Question: I am trying to build a language switcher inside the navbar.
My code is the following (in '_LoginPartial.cshtml')
'''
using ( Html.BeginForm( "SetCulture", "Home", FormMethod.Post ) ) {
@Html.AntiForgeryToken()
<ul class="nav navbar-nav navbar-right">
<li class="dropdown">
<a href="#" class="dropdown-toggle" data-toggle="dropdown" role="button" aria-expanded="false">
<img src="@selectedImgSrc" alt="@culture" />
<span class="caret"></span>
</a>
<ul class="dropdown-menu" role="menu">
<li role="presentation"><a href="#" class="language" rel="it-IT"><img src="~/assets/images/i18n/it-IT.png" alt="Italiano" /></a></li>
<li role="presentation"><a href="#" class="language" rel="en-US"><img src="~/assets/images/i18n/en-US.png" alt="English" /></a></li>
</ul>
</li>
</ul>
}
<ul class="nav navbar-nav navbar-right">
<li>@Html.ActionLink( "Register", "Register", "Account", routeValues: null, htmlAttributes: new { id = "registerLink" } )</li>
<li>@Html.ActionLink( "Sign in", "Login", "Account", routeValues: null, htmlAttributes: new { id = "loginLink" } )</li>
</ul>
'''
'@selectedImgSrc' value is '~/assets/images/i18n/en-US.png'
'@culture value' is 'en-us'
However this code produce the following result

Which has a couple of problems:
- -
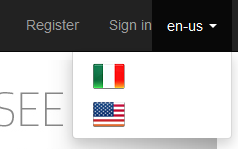
Answer: > On the nav the image is not showed but only the text (en-US)
I really can't see why the image isn't be shown on the nav, but I would suggest to you first check if it's included in the solution, then, inspect with your preffered developer tool what's the Html generated, and if it's properly generated, check the request about that image. If it's successfully requested, then your problem is in CSS.
Ok, I don't know exactly why I didn't see it before, but your images are using the tilde at the start of its path. While it's exactly what you need to specify for Asp.net that the path is absolute, in plain Html paths, it's just a common character, so it's looking for "<URL>.
Also, It's a best practice to replace the hardcoded url with a Razor Helper like '@Url.Content("~/assets/images/i18n/en-US.png")'. Note that now I used the tilde, because the ASP.Net will translate to the correct absolute path.
*(I assumed that You are using razor because of '@Html.ActionLink')
> The dropdown is too large and I dont like it. Is there any way to make it smaller?
There is a rule for class "dropdown-menu" (.dropdown-menu), which has the property min-width set to 160px (min-width: 160px;).
So, it's just override this property with a new rule like:
Html:
'''
<ul class="dropdown-menu UlLanguageMenu" role="menu">
'''
In your CSS layout file:
'''
ul.dropdown-menu.UlLanguageMenu{
min-width: auto;
}
'''